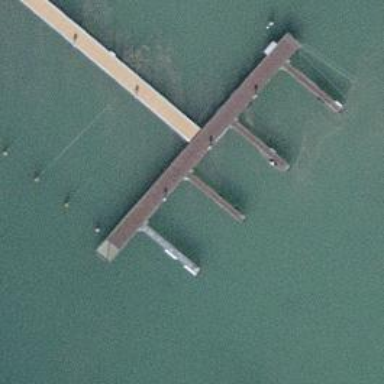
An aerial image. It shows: Man-made pier.